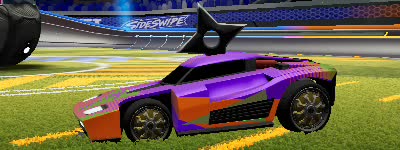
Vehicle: breakout